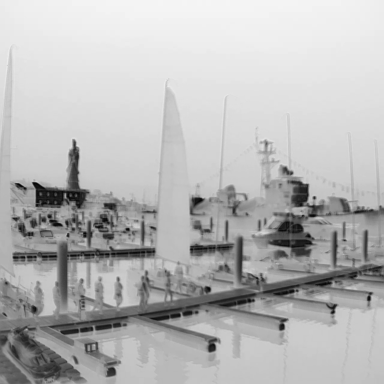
There are three canoes in the infrared image.